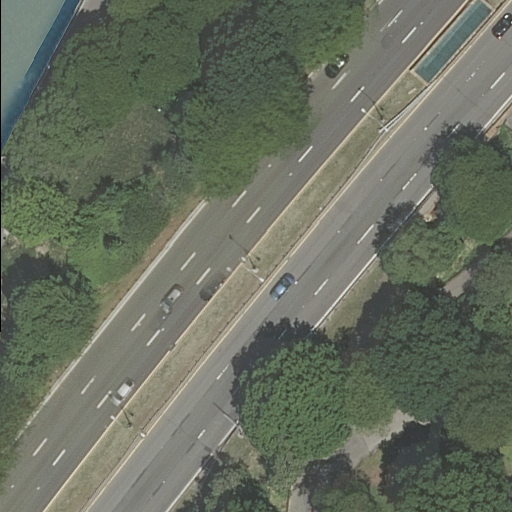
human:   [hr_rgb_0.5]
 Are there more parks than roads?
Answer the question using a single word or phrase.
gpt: no

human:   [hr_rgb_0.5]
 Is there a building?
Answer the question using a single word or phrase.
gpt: no

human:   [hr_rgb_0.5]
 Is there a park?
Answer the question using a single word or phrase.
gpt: yes

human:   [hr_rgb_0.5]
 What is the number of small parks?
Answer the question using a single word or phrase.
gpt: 0

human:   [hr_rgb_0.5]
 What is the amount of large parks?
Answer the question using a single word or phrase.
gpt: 2

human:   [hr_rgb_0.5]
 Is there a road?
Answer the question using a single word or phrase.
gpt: yes

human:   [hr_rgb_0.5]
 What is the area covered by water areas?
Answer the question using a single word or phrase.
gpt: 195m2

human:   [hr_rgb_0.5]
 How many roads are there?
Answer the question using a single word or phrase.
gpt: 10

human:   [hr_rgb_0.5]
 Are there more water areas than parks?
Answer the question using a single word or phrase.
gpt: no

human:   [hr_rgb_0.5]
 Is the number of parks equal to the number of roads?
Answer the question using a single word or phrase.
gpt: no

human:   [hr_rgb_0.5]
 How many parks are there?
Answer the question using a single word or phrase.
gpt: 2

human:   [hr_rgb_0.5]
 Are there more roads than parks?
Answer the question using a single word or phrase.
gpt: yes

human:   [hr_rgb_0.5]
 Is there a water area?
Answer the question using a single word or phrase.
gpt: yes

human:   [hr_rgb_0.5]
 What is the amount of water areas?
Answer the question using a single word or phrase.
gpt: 1

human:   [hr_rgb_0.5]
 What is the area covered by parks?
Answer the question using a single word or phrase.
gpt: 14251m2

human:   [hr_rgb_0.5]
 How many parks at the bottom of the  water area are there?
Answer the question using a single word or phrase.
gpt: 0

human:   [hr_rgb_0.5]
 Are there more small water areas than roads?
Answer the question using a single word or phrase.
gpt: no

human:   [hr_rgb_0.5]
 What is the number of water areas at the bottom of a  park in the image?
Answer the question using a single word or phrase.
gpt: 1

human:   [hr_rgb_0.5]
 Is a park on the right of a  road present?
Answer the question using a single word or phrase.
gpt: yes

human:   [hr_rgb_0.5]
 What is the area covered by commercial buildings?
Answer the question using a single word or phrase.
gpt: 0m2

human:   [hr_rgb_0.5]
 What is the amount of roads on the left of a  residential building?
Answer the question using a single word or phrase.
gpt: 0

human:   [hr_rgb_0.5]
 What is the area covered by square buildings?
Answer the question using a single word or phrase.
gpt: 0m2

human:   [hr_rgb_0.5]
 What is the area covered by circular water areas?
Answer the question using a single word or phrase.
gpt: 0m2

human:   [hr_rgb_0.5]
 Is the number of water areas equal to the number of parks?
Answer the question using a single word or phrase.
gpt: no

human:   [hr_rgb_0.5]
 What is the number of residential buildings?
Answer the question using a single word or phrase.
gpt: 0

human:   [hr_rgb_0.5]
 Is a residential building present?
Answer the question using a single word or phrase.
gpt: no

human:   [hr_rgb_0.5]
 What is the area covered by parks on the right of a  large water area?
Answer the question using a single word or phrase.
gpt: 0m2

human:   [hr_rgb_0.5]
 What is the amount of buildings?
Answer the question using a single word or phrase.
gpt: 0

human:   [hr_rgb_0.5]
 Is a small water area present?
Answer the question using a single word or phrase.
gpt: no

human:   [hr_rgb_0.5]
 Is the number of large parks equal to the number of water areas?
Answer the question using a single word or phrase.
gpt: no

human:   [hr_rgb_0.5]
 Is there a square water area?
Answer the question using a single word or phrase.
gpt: no

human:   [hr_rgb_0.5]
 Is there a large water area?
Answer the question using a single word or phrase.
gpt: no

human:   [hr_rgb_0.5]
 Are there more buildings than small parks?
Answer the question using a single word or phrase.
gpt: no

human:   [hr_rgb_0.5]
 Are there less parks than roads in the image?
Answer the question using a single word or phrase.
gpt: yes

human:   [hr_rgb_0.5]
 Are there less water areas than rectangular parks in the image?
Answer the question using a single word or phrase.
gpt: no

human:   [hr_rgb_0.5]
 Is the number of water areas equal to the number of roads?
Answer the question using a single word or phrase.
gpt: no

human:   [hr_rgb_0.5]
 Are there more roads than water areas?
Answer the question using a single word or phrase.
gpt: yes

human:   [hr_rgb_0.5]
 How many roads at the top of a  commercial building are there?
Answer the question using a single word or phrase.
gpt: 0

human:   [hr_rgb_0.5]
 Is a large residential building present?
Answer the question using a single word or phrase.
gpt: no

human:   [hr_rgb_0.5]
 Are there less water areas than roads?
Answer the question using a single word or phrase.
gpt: yes

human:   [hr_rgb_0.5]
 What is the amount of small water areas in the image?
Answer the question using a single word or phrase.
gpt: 0

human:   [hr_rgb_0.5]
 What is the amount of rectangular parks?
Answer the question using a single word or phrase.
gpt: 1

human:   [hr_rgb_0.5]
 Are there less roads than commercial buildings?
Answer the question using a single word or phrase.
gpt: no

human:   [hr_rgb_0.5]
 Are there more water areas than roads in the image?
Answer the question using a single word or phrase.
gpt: no

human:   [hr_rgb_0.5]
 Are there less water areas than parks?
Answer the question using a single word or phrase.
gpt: yes

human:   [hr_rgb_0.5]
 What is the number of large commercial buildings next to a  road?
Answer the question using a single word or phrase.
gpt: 0

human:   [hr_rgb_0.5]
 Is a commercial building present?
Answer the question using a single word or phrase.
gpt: no

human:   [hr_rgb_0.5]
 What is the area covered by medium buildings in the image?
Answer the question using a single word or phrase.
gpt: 0m2

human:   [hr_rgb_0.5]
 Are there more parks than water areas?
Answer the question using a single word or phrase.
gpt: yes

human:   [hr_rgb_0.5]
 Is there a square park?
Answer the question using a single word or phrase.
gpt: no

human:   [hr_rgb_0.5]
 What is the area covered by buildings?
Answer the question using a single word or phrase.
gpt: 0m2

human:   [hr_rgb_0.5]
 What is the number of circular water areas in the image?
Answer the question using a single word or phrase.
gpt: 0

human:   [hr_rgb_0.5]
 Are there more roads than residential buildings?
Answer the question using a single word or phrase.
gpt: yes

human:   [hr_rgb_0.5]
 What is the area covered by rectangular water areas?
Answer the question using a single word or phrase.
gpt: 195m2

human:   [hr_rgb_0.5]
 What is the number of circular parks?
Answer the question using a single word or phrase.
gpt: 0

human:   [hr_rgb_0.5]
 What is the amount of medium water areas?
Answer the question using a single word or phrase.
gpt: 1

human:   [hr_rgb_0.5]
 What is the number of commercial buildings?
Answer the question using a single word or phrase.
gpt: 0

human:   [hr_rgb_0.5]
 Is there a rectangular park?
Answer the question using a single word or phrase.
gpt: yes

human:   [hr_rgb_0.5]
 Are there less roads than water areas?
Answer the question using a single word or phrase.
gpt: no

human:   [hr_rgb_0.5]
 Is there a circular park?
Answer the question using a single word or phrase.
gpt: no

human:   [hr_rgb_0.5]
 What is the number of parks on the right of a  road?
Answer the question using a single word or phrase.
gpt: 2

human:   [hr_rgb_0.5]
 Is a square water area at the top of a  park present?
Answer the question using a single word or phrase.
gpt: no

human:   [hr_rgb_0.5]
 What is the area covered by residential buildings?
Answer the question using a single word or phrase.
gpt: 0m2

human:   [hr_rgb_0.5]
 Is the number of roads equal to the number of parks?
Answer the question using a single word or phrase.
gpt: no